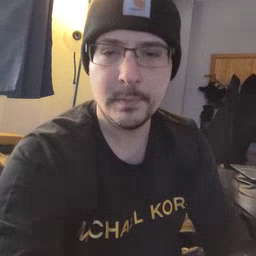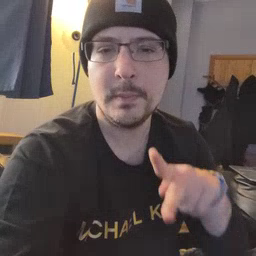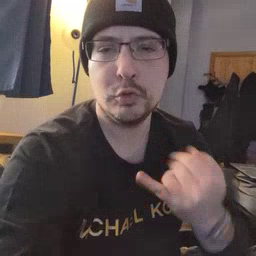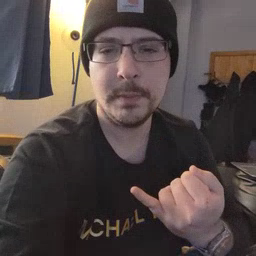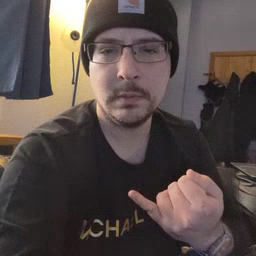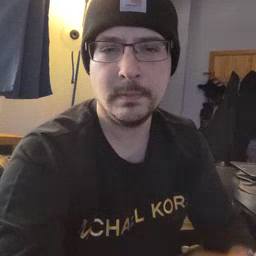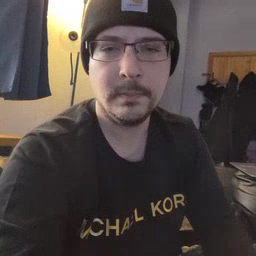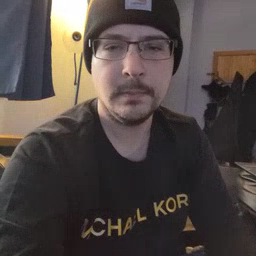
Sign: pajamas